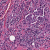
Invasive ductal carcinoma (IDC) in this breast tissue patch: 1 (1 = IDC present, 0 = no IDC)